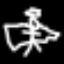
Label: angel